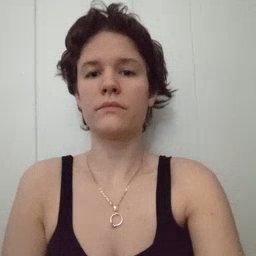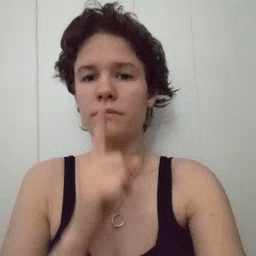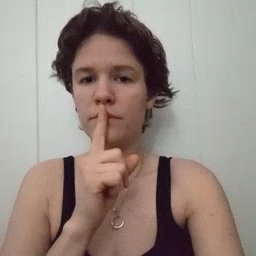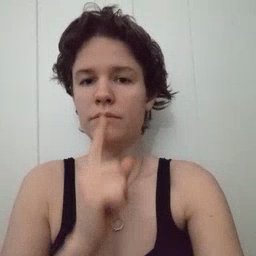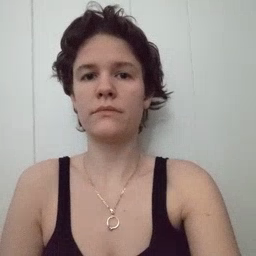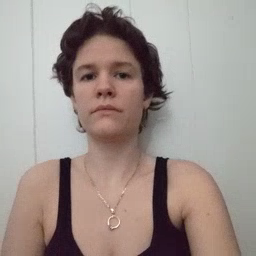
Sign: shhh